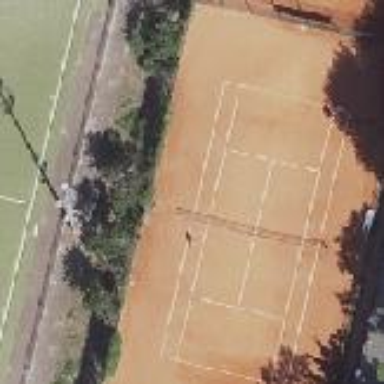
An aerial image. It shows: Clay tennis court pitch.